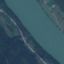
Land use / land cover: River